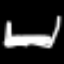
Label: bed